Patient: sex F, age 63
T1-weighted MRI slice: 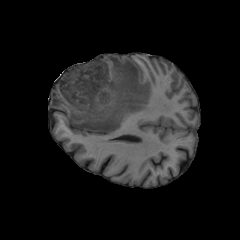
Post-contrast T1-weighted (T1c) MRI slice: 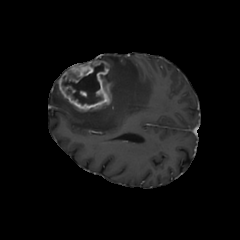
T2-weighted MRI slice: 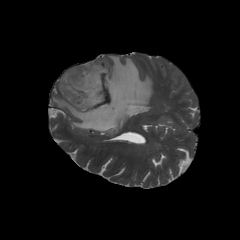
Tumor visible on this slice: yes
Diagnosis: Glioblastoma, IDH-wildtype
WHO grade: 4